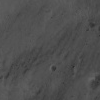
Atmospheric dust classification: not_dusty